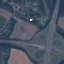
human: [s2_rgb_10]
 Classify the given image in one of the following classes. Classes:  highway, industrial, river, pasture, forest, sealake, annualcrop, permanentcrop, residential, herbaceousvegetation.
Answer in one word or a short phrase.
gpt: Highway